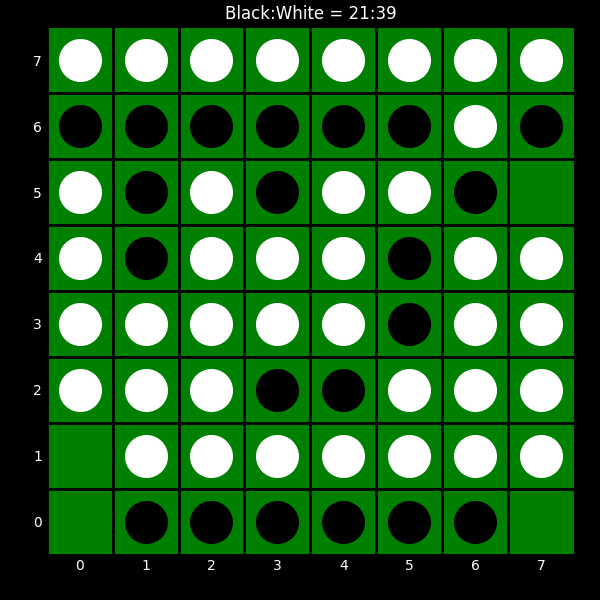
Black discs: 21
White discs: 39